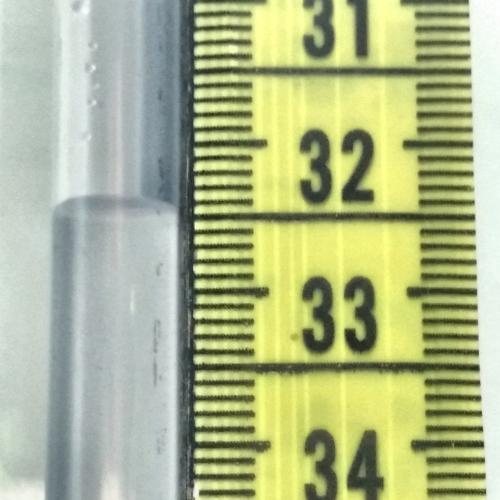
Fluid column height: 32.4 cm